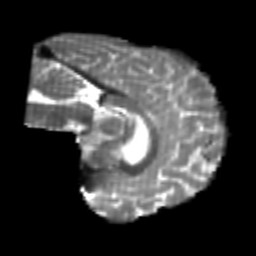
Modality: T2w
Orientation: sagittal
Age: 22
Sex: male
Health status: healthy
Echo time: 0.074 s